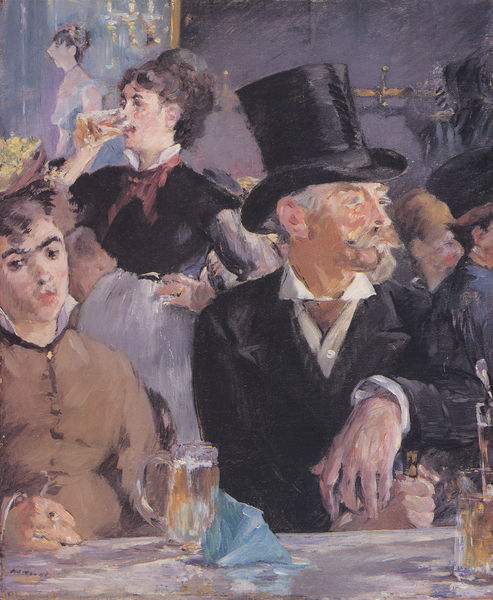
Titel: Café-Concert
Künstler: Édouard Manet
Standort: Baltimore (Maryland)
Institution: The Walters Art Gallery
Schlagwörter: blau, dunkel, gemälde, hand, haut, mann, weiß, frauen, gelb, impressionismus, menschen, sitzen, abend, bar, braun, cafe, damen, degas, finger, frankreich, frau, frisur, getränk, glas, grau, haar, hell, hintergrund, hut, hüte, kleid, kleider, licht, mund, männer, nacht, nase, ohr, raum, renoir, schmuck, schwarz, tisch, zimmer, blick, dame, rot, tuch, gesellschaft, leute, party, rock, schleife, zylinder, alkohol, alt, anzug, bart, feier, gläser, hemd, jacke, jung, lokal, schnurrbart, tresen, trinken, wirtschaft, band, knoten, kragen, herr, hände, innenraum, spiegel, öl, pastos, qualm, rauch, haare, mantel, paar, theater, augenbrauen, knopf, lippen, locken, traurig, stock, krug, hellblau, schürze, taille, wangen, zwei, gehstock, halsband, stab, farbe, ausdruck, rand, figuren, ölgemälde, essen, frack, gäste, schnäuzer, wein, duktus, nasen, salon, krawatte, rauchen, brauen, halstuch, manet, mimik, glänzen, augenbraue, knöpfe, sakko, schnauzbart, ring, serviette, haken, theke, dunkelgrau, gentleman, restaurant, kuchen, gaststätte, zeitung, brille, hutschmuck, bier, hütchen, manschette, bedienung, pinselstrich, kellnerin, krüge, zigarette, flüssigkeit, expressiv, hüfte, kahlo, garderobe, hans, geknöpft, blich, schimmern, moulin rouge, monokel, gasthaus, gasthof, humpen, wirtshaus, impressionist, bleu, marc, gast, bierglas, wirtin, hochgeschlossen, transe, blierglas, flüssigkerit, impressionis, loka, opcker, 1880, gardarobe, mensen, augenbrauen wie frida kahlo, gentlemann